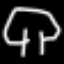
Label: mushroom